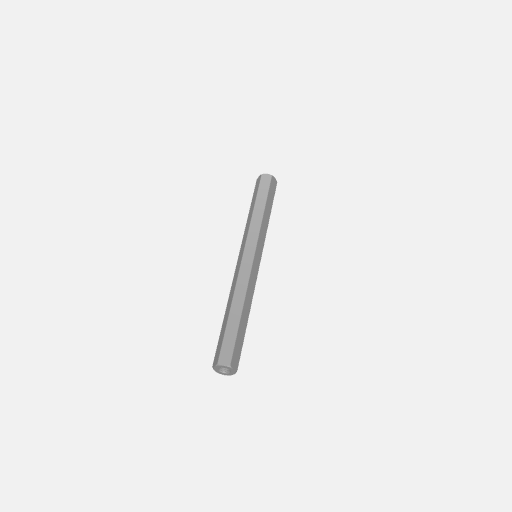
Part: Standoff8RID80